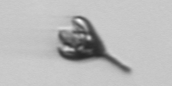
Label: Pyramimonas_longicauda